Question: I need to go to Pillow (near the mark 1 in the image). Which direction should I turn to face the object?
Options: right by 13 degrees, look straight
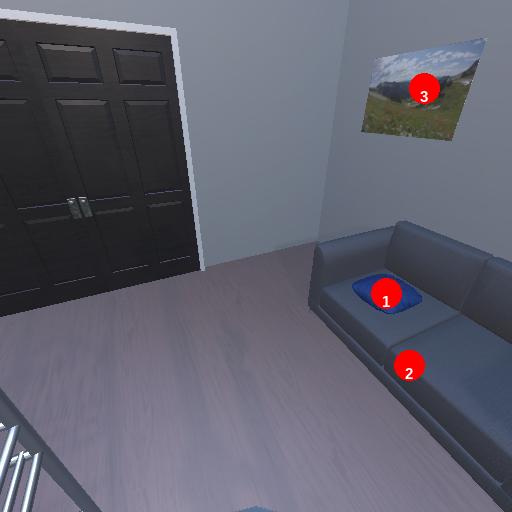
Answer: right by 13 degrees